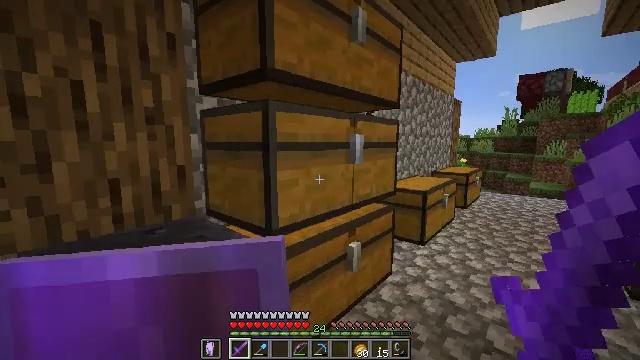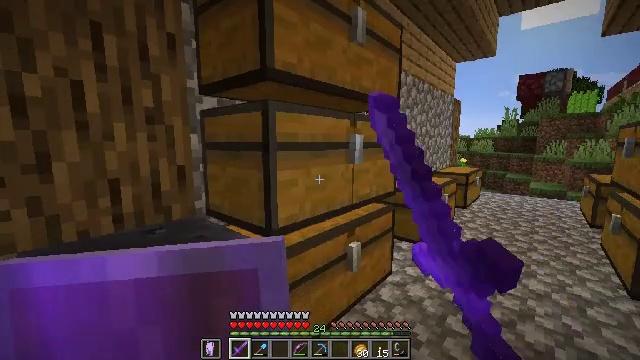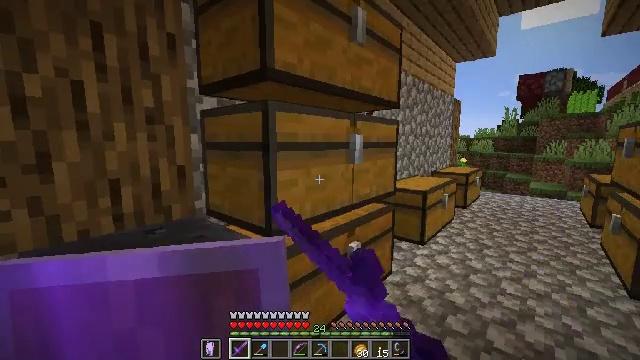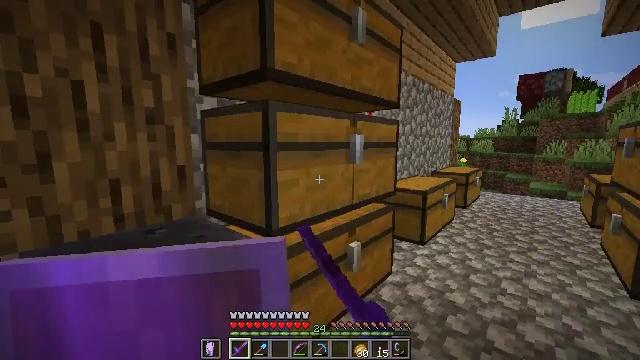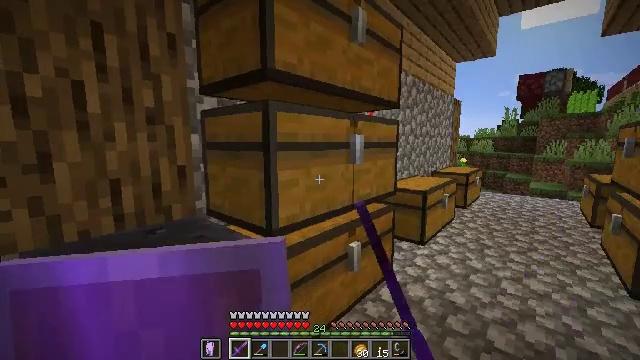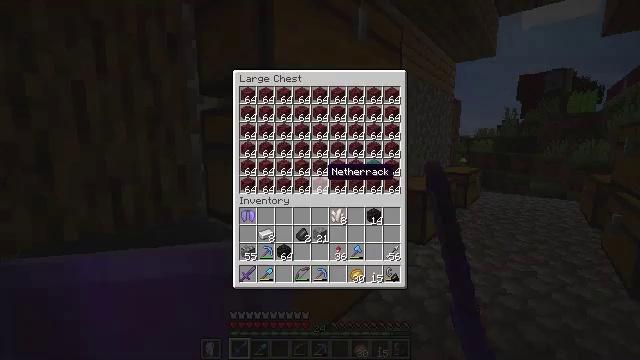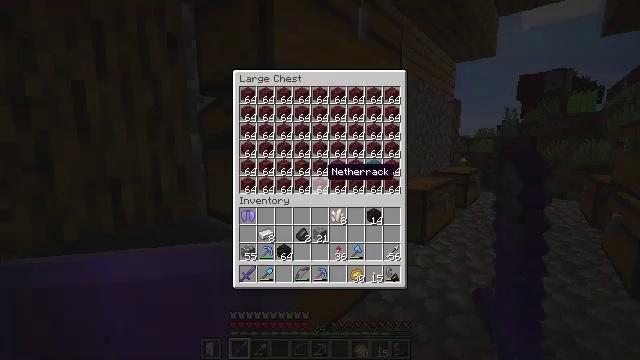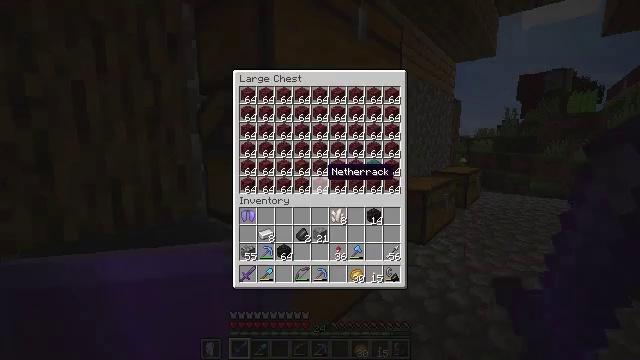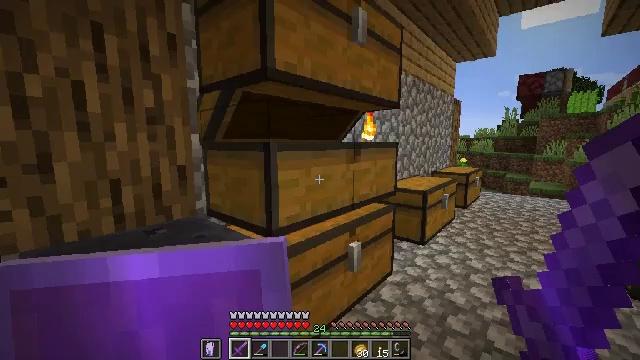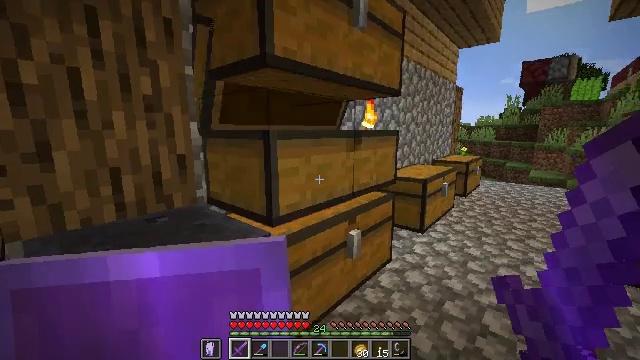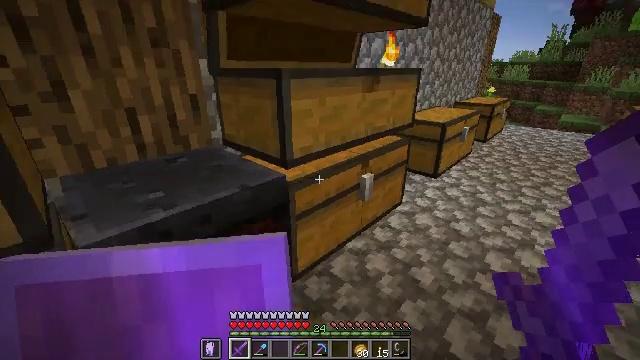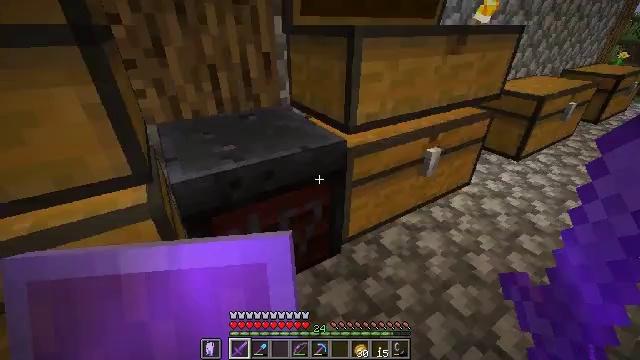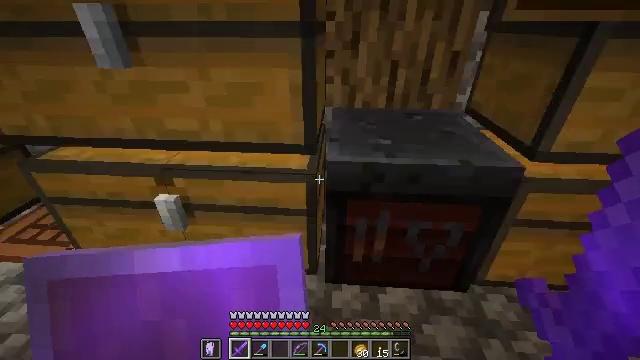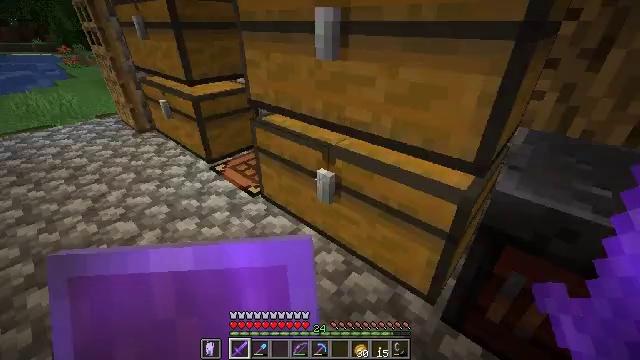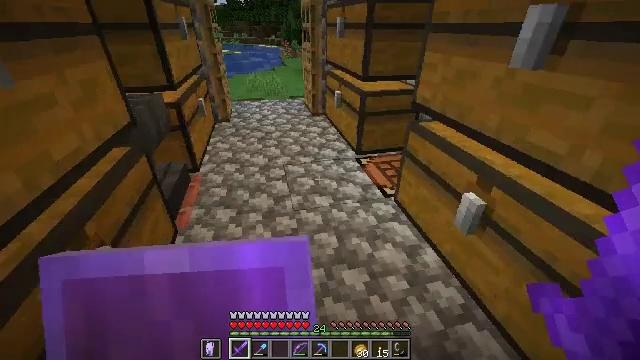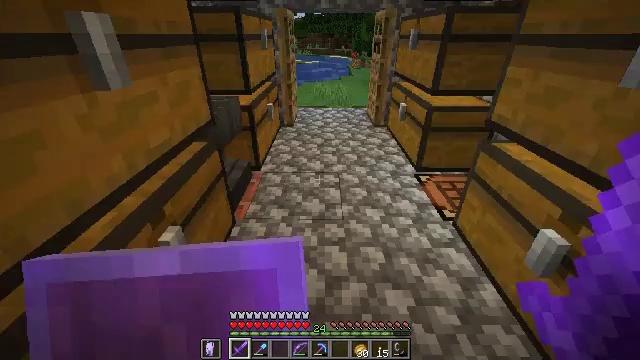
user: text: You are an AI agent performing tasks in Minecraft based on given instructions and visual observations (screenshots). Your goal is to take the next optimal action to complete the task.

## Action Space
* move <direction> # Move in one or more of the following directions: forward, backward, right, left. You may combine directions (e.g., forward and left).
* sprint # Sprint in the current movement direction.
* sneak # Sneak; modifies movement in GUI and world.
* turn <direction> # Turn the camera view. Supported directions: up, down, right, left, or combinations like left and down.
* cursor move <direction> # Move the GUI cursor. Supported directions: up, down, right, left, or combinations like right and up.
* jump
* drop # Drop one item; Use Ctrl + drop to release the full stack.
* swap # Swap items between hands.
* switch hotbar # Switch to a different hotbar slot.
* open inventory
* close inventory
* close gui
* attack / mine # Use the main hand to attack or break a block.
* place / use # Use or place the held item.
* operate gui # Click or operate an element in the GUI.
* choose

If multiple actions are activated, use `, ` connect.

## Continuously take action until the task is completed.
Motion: motion action
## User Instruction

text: Craft a netherite scrap.
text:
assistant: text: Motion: use / place
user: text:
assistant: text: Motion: use / place
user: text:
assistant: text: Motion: no_op
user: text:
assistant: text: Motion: no_op
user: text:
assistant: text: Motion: no_op
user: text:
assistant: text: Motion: no_op
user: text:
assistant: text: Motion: no_op
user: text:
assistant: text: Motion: close inventory
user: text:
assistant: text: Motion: turn down, close inventory
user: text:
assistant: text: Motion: turn left and down
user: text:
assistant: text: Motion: turn left and down
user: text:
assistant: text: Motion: turn left
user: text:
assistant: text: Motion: turn left
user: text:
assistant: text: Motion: turn left
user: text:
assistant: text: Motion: turn left and up
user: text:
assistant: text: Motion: no_op
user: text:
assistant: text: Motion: move forward
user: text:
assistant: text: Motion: move forward, turn left
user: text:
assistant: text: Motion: move forward, turn left
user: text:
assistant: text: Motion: move forward, turn left
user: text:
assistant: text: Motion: move forward, turn left and up
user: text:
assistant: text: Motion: move forward, turn left and up
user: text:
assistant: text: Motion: move forward, turn left
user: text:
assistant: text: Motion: turn left
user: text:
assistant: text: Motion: use / place
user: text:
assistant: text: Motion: use / place
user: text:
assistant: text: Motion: use / place
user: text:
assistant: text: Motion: no_op
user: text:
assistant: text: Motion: no_op
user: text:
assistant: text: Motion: open gui